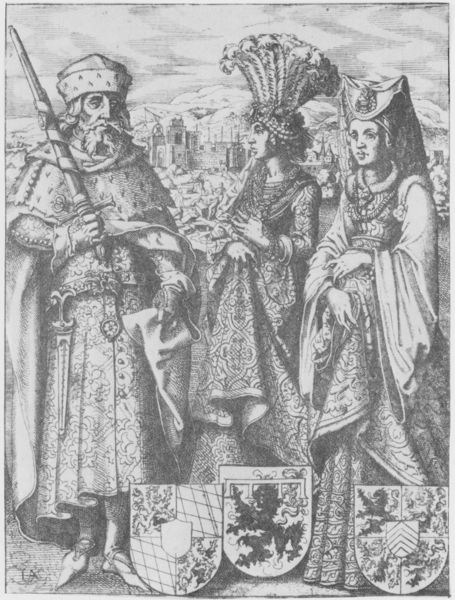
Titel: Bildnis von Rupertus I
Künstler: Jost Amman
Institution: (Seriendruck)
Schlagwörter: berg, feder, gruppe, himmel, mann, schatten, weiß, wolken, frauen, landschaft, menschen, stadt, damen, frau, grau, hut, hüte, kleid, kleider, licht, männer, profil, schmuck, schwarz, dame, gebäude, gürtel, haus, tuch, wolke, haube, alt, bart, kappe, mütze, architektur, falten, faru, federn, haarschmuck, hermelin, pelz, vollbart, ärmel, bildnis, gruppenporträt, herr, hände, portrait, porträt, ferne, boden, gewand, haare, kostüm, mantel, reich, stoffe, tücher, adel, drei, familie, gewänder, paar, gotik, krone, locken, renaissance, federbusch, fell, relief, schleppe, taille, füße, schuhe, stab, berge, grafik, graphik, krieg, schlacht, kaiser, könig, lanze, robe, faltenwurf, edel, schild, burg, kran, porträts, druck, druckgrafik, schraffur, radierung, stich, schilder, schwarzweiß, schwert, ketten, kopfputz, brokat, rüstung, wappen, löwen, wohlhabend, dolch, mittelalter, krieger, kopftücher, heiliger, mitra, tiara, adlige, königin, löwe, heilige, federschmuck, kupferstich, kopfschmuck, hofdame, insignien, zepter, fau, baustelle, güte, gewandt, dreiergruppe, waffenrock, schert, gruppenportait, hofdamen, fesern, hennin, schwange, wolkje, hörnerhaube